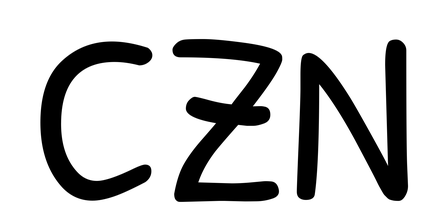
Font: PatrickHand-Regular